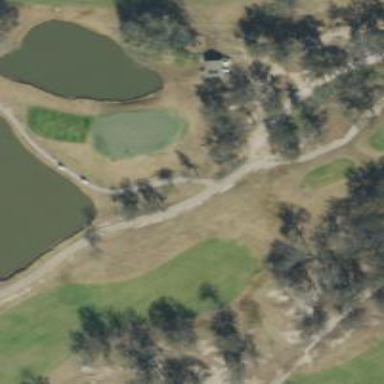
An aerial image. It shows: View of golf hole.